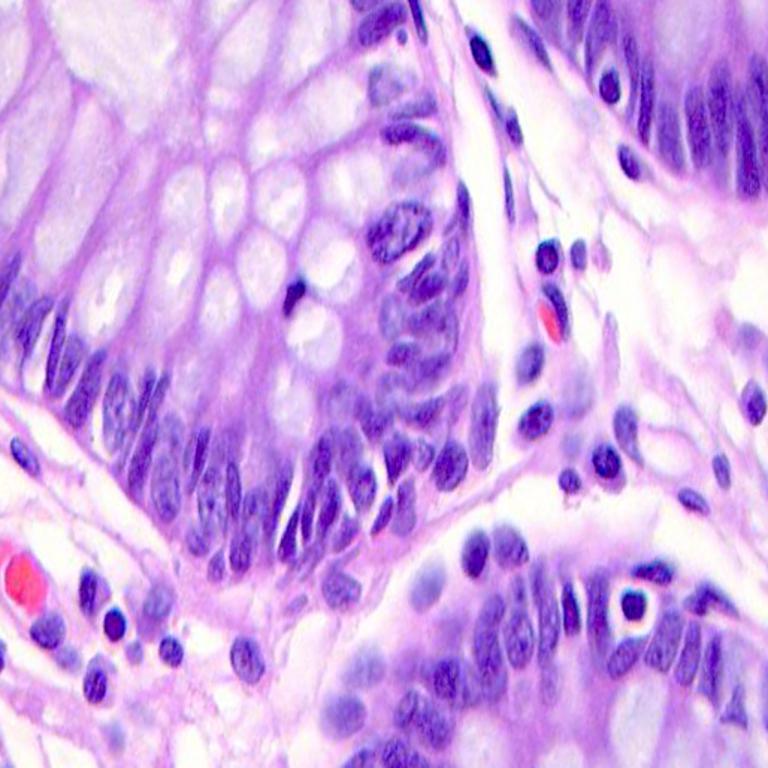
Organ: colon
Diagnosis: benign